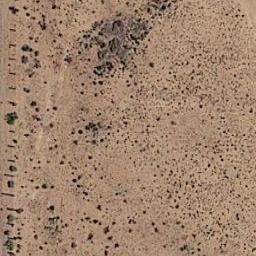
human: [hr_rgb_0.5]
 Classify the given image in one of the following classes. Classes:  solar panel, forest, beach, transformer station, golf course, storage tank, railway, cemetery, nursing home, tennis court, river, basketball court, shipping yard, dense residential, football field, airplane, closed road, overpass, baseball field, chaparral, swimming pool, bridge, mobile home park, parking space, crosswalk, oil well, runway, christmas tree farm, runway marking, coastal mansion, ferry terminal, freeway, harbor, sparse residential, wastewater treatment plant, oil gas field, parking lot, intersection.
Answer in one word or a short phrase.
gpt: chaparral